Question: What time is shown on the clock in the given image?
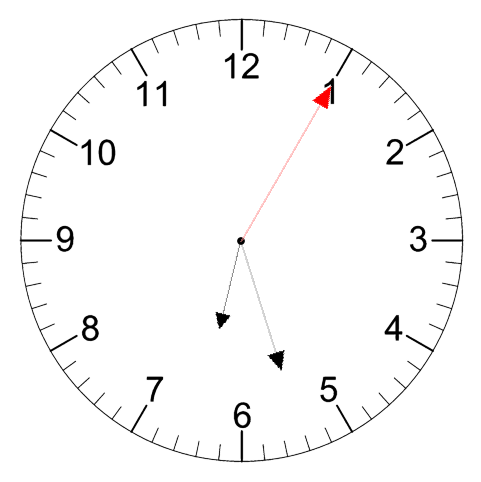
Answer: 06:27:05